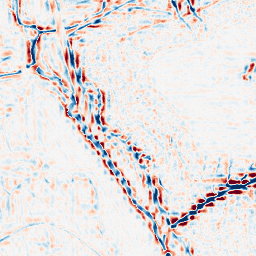
Category: wavelet
Decomposition family: wavelet_reverse_biorthogonal
Decomposition parameters: wavelet: rbio1.3
level: 3
Upsampling method: cubic_catmull_rom
Upsampling parameters: scale: 2
Upsampling scale: 2